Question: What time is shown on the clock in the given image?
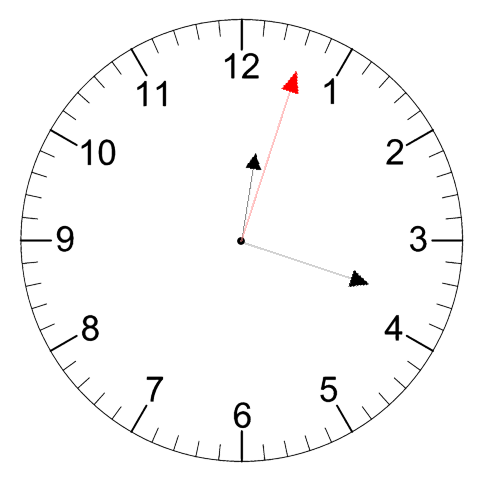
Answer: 12:18:03